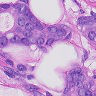
Metastatic tissue present: yes